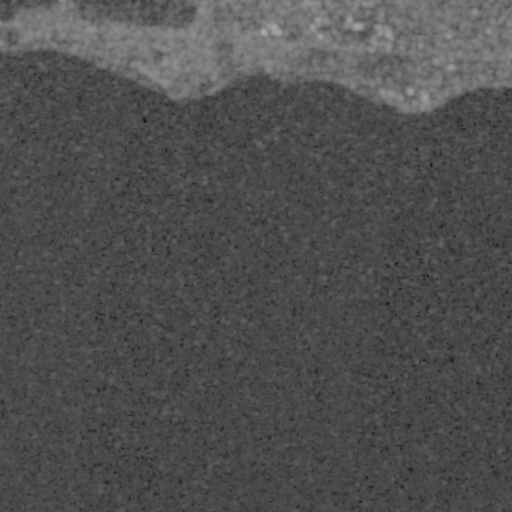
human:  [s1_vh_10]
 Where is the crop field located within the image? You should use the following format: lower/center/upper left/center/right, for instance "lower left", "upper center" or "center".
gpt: The crop field is located in the upper of the image.
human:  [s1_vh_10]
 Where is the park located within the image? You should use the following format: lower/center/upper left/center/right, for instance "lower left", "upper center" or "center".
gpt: The park is located in the upper right of the image.
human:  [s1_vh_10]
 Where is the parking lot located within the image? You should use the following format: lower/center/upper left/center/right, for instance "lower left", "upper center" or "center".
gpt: The parking lot is located in the upper of the image.
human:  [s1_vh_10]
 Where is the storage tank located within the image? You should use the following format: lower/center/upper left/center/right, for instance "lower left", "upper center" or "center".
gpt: The storage tank is located in the upper right of the image.
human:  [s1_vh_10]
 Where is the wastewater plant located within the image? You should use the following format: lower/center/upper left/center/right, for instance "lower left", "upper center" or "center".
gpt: The wastewater plant is located in the upper right of the image.
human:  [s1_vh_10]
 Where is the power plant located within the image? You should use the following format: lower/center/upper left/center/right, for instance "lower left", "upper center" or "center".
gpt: There is no power plant in the image.

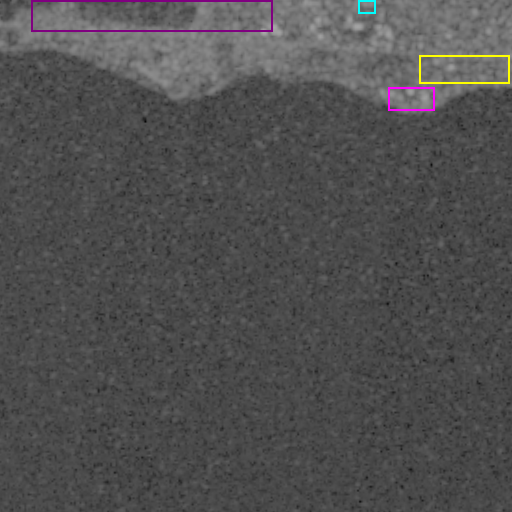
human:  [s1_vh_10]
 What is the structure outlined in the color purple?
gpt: The structure outlined in purple is a crop field.
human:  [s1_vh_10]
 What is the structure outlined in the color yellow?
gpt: The structure outlined in yellow is a park.
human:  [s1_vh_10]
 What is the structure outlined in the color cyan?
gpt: The structure outlined in cyan is a parking lot.
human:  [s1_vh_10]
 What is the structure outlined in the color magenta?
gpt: The structure outlined in magenta is a wastewater plant.
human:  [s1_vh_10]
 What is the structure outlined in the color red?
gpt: There is no red outline.